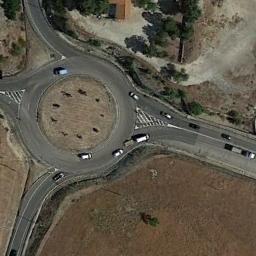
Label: roundabout